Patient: sex M, age 43
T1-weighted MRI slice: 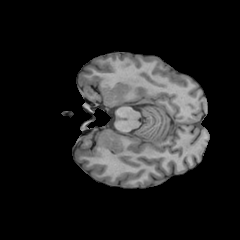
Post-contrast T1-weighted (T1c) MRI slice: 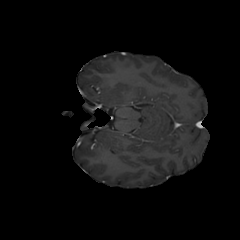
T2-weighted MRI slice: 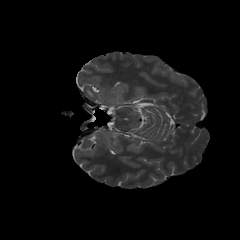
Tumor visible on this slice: yes
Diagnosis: Glioblastoma, IDH-wildtype
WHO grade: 4